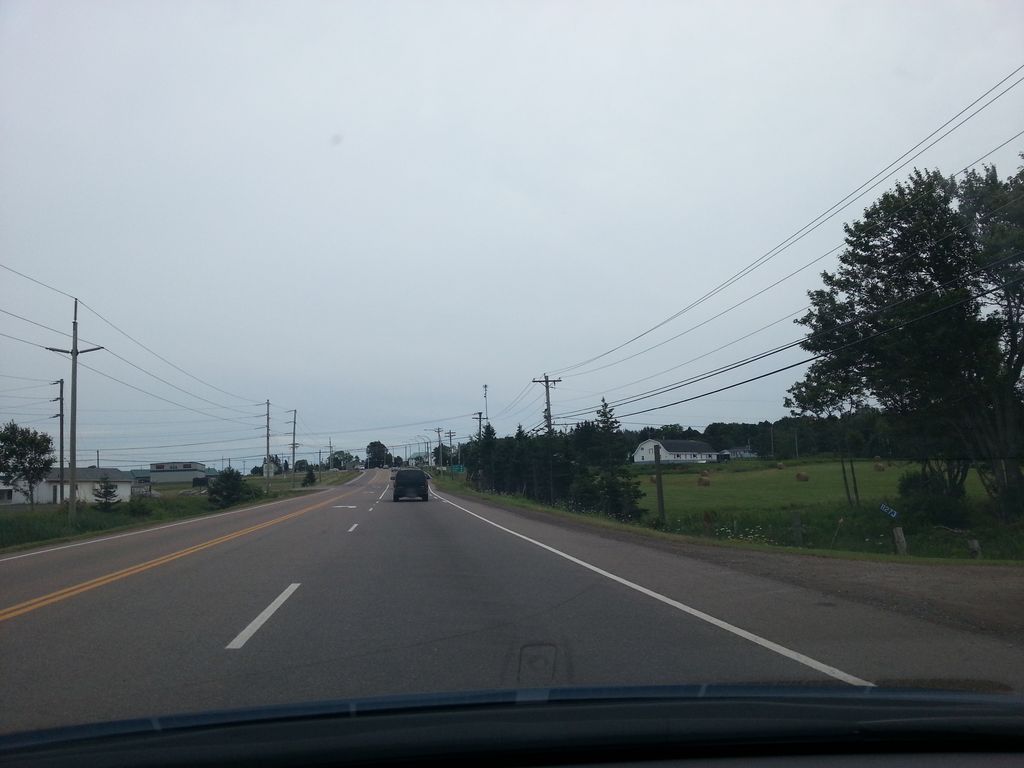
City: charlottetown